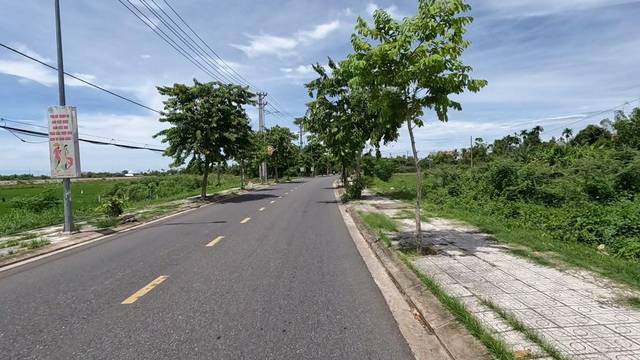
Region: Vietnam
Coordinates: 15.88, 108.311